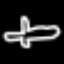
Label: airplane